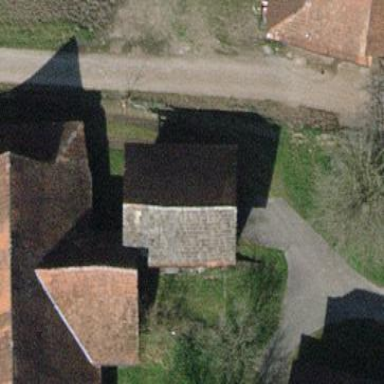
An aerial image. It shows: Shed building.